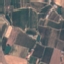
Label: PermanentCrop